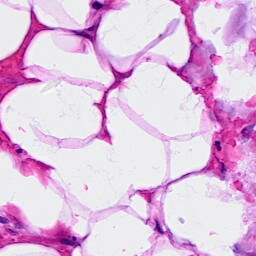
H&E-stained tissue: Breast